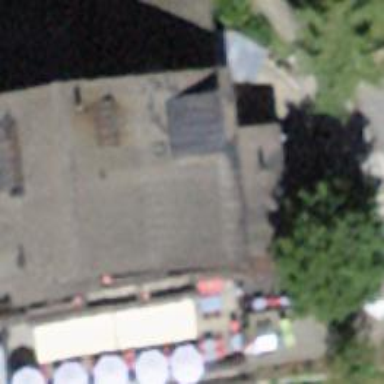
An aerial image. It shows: Restaurant located within hotel.